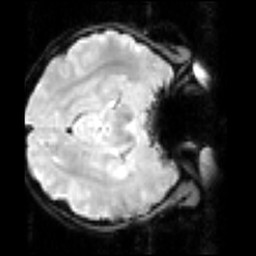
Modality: inplaneT2
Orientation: axial
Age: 24
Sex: female